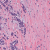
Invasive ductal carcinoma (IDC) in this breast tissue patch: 1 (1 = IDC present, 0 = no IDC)